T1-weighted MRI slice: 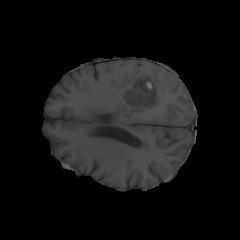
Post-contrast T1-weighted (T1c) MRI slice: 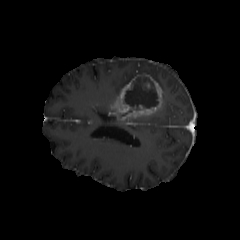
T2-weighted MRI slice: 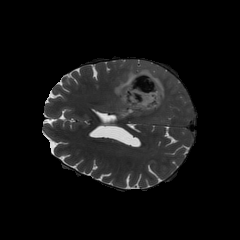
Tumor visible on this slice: yes